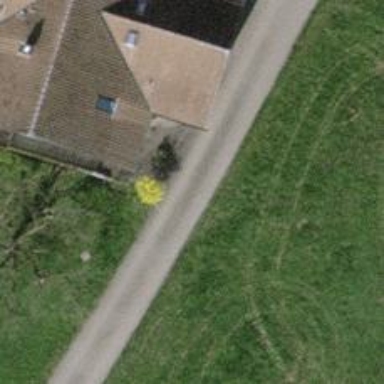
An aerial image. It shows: Driveway.